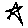
Label: star